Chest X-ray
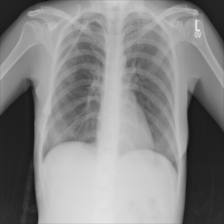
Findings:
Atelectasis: negative
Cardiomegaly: negative
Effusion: negative
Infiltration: negative
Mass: negative
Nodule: positive
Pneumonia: negative
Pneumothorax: negative
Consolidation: negative
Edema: negative
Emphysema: negative
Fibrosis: negative
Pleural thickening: negative
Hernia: negative